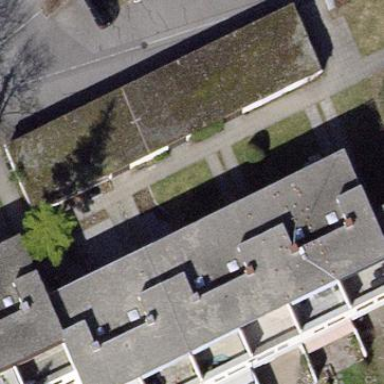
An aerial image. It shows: View of apartment building.